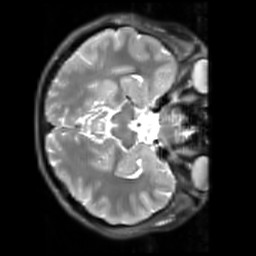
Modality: PDw
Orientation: axial
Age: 20
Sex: female
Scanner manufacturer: siemens
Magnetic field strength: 3 T
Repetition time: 11.88 s
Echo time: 0.014 s